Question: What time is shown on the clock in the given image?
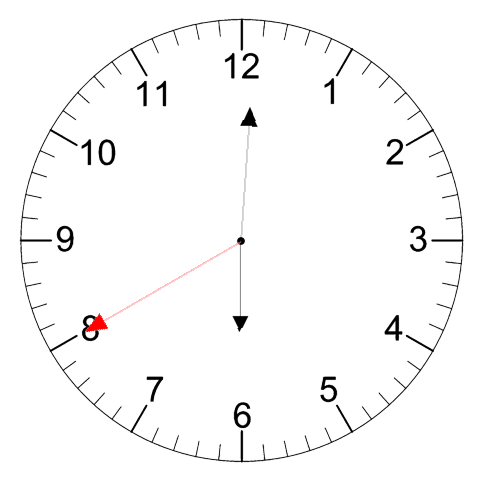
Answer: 06:00:40